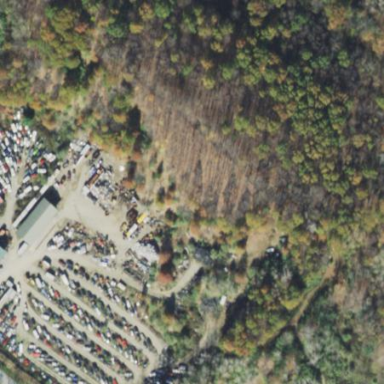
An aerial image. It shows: Scrap yard located in industrial area.